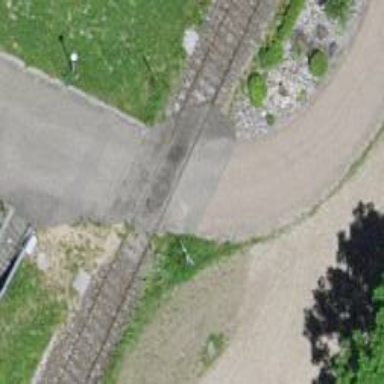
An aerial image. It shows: Level crossing with saltire marking.